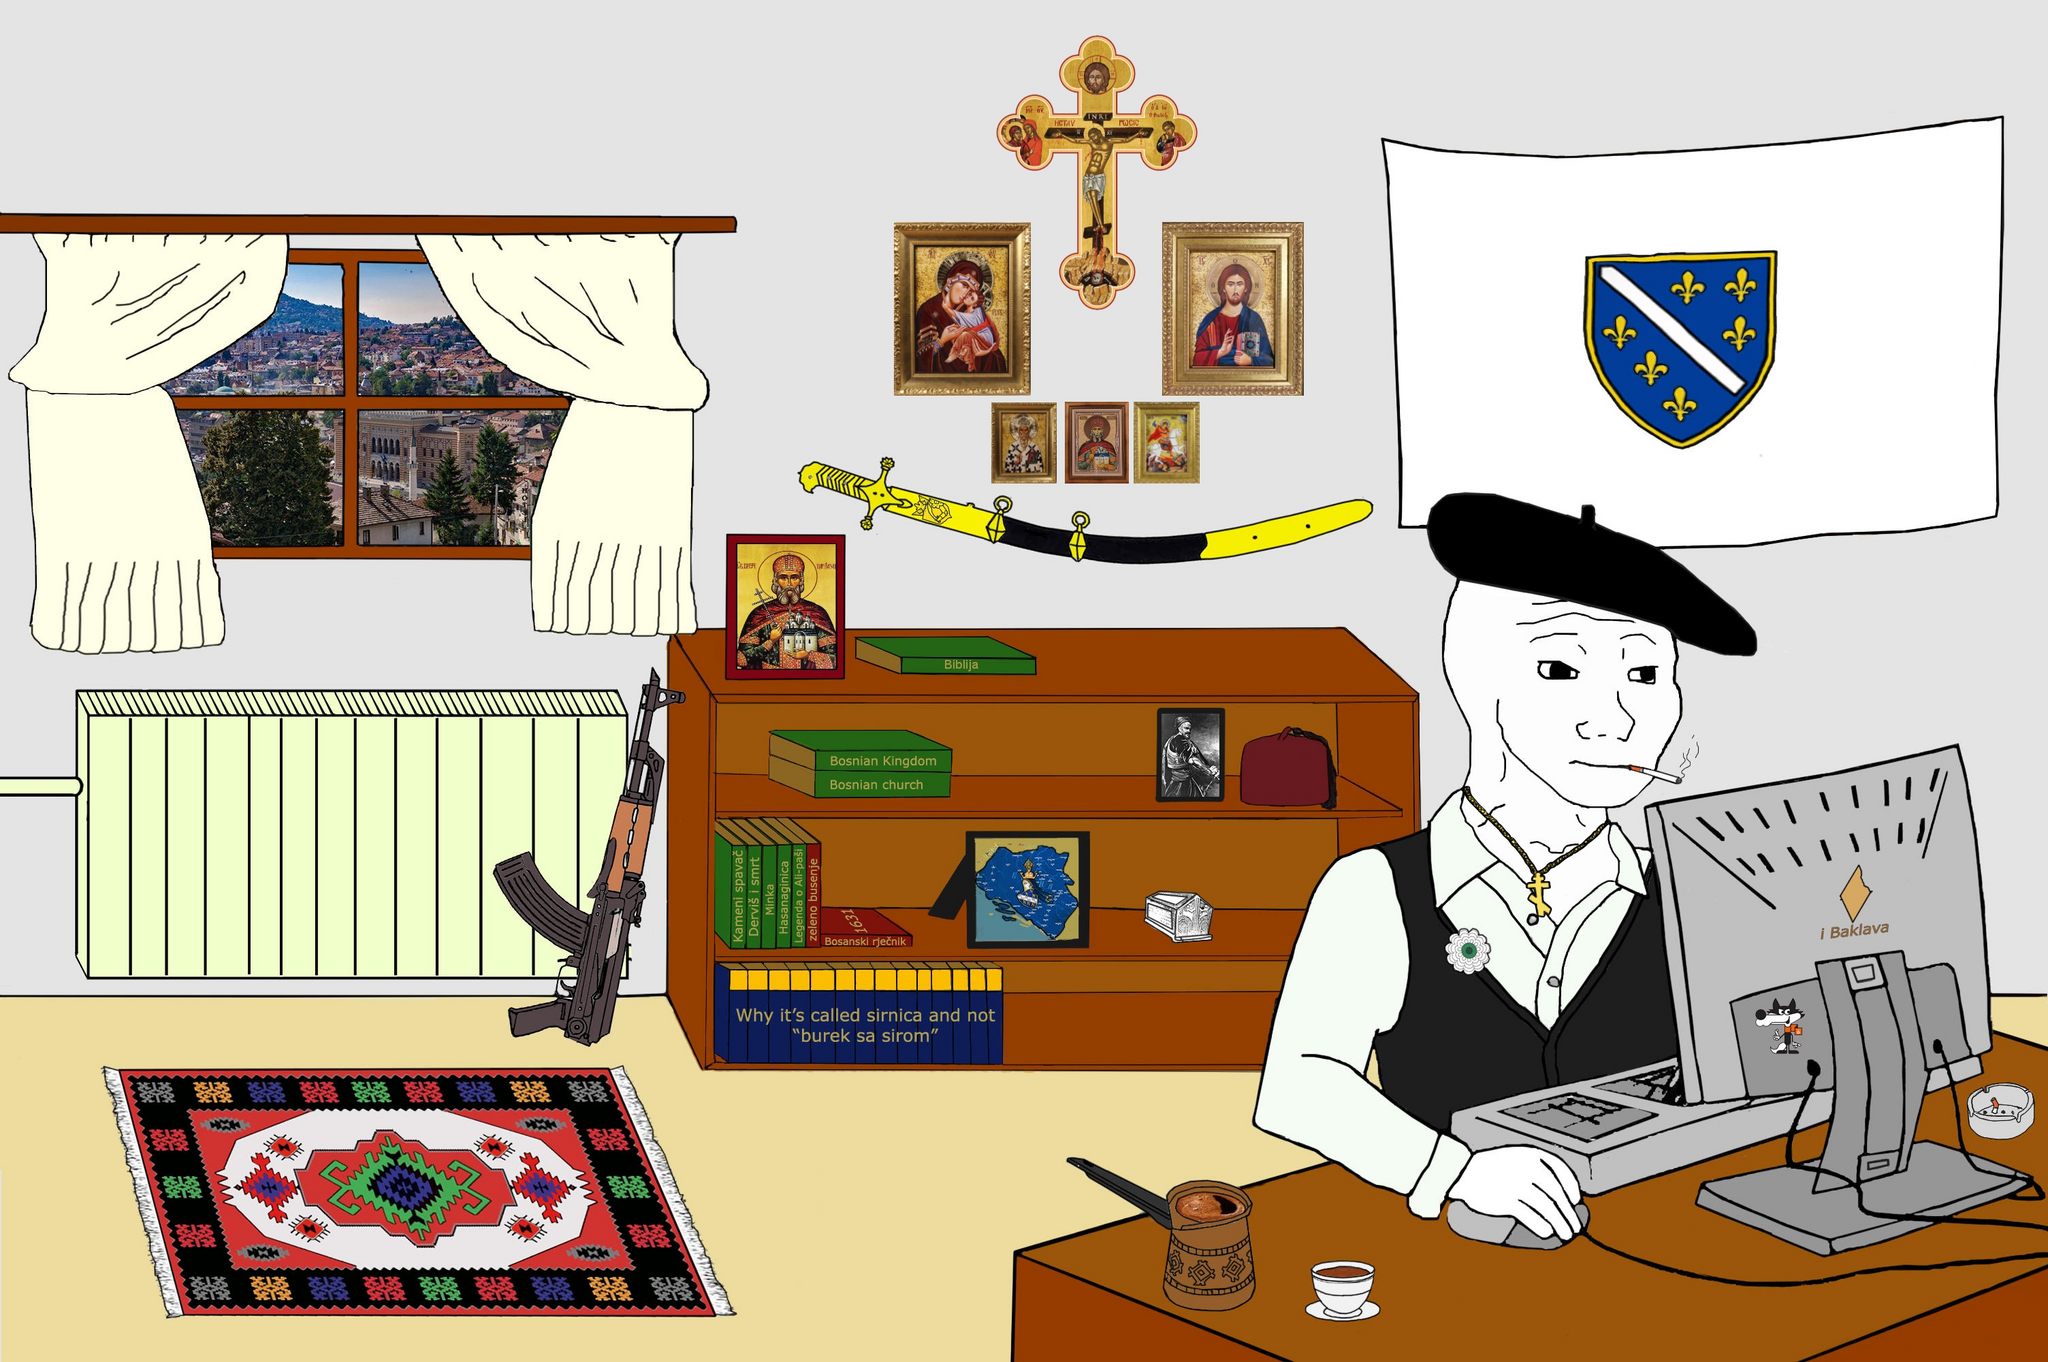
Label: 5_Wojak_with_Background